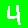
Digit: 4